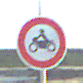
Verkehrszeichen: VerbotKraftraeder
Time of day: SunriseSunset
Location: Outdoor (Beach)
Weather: Clear
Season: NotSpecified
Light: Natural